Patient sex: M
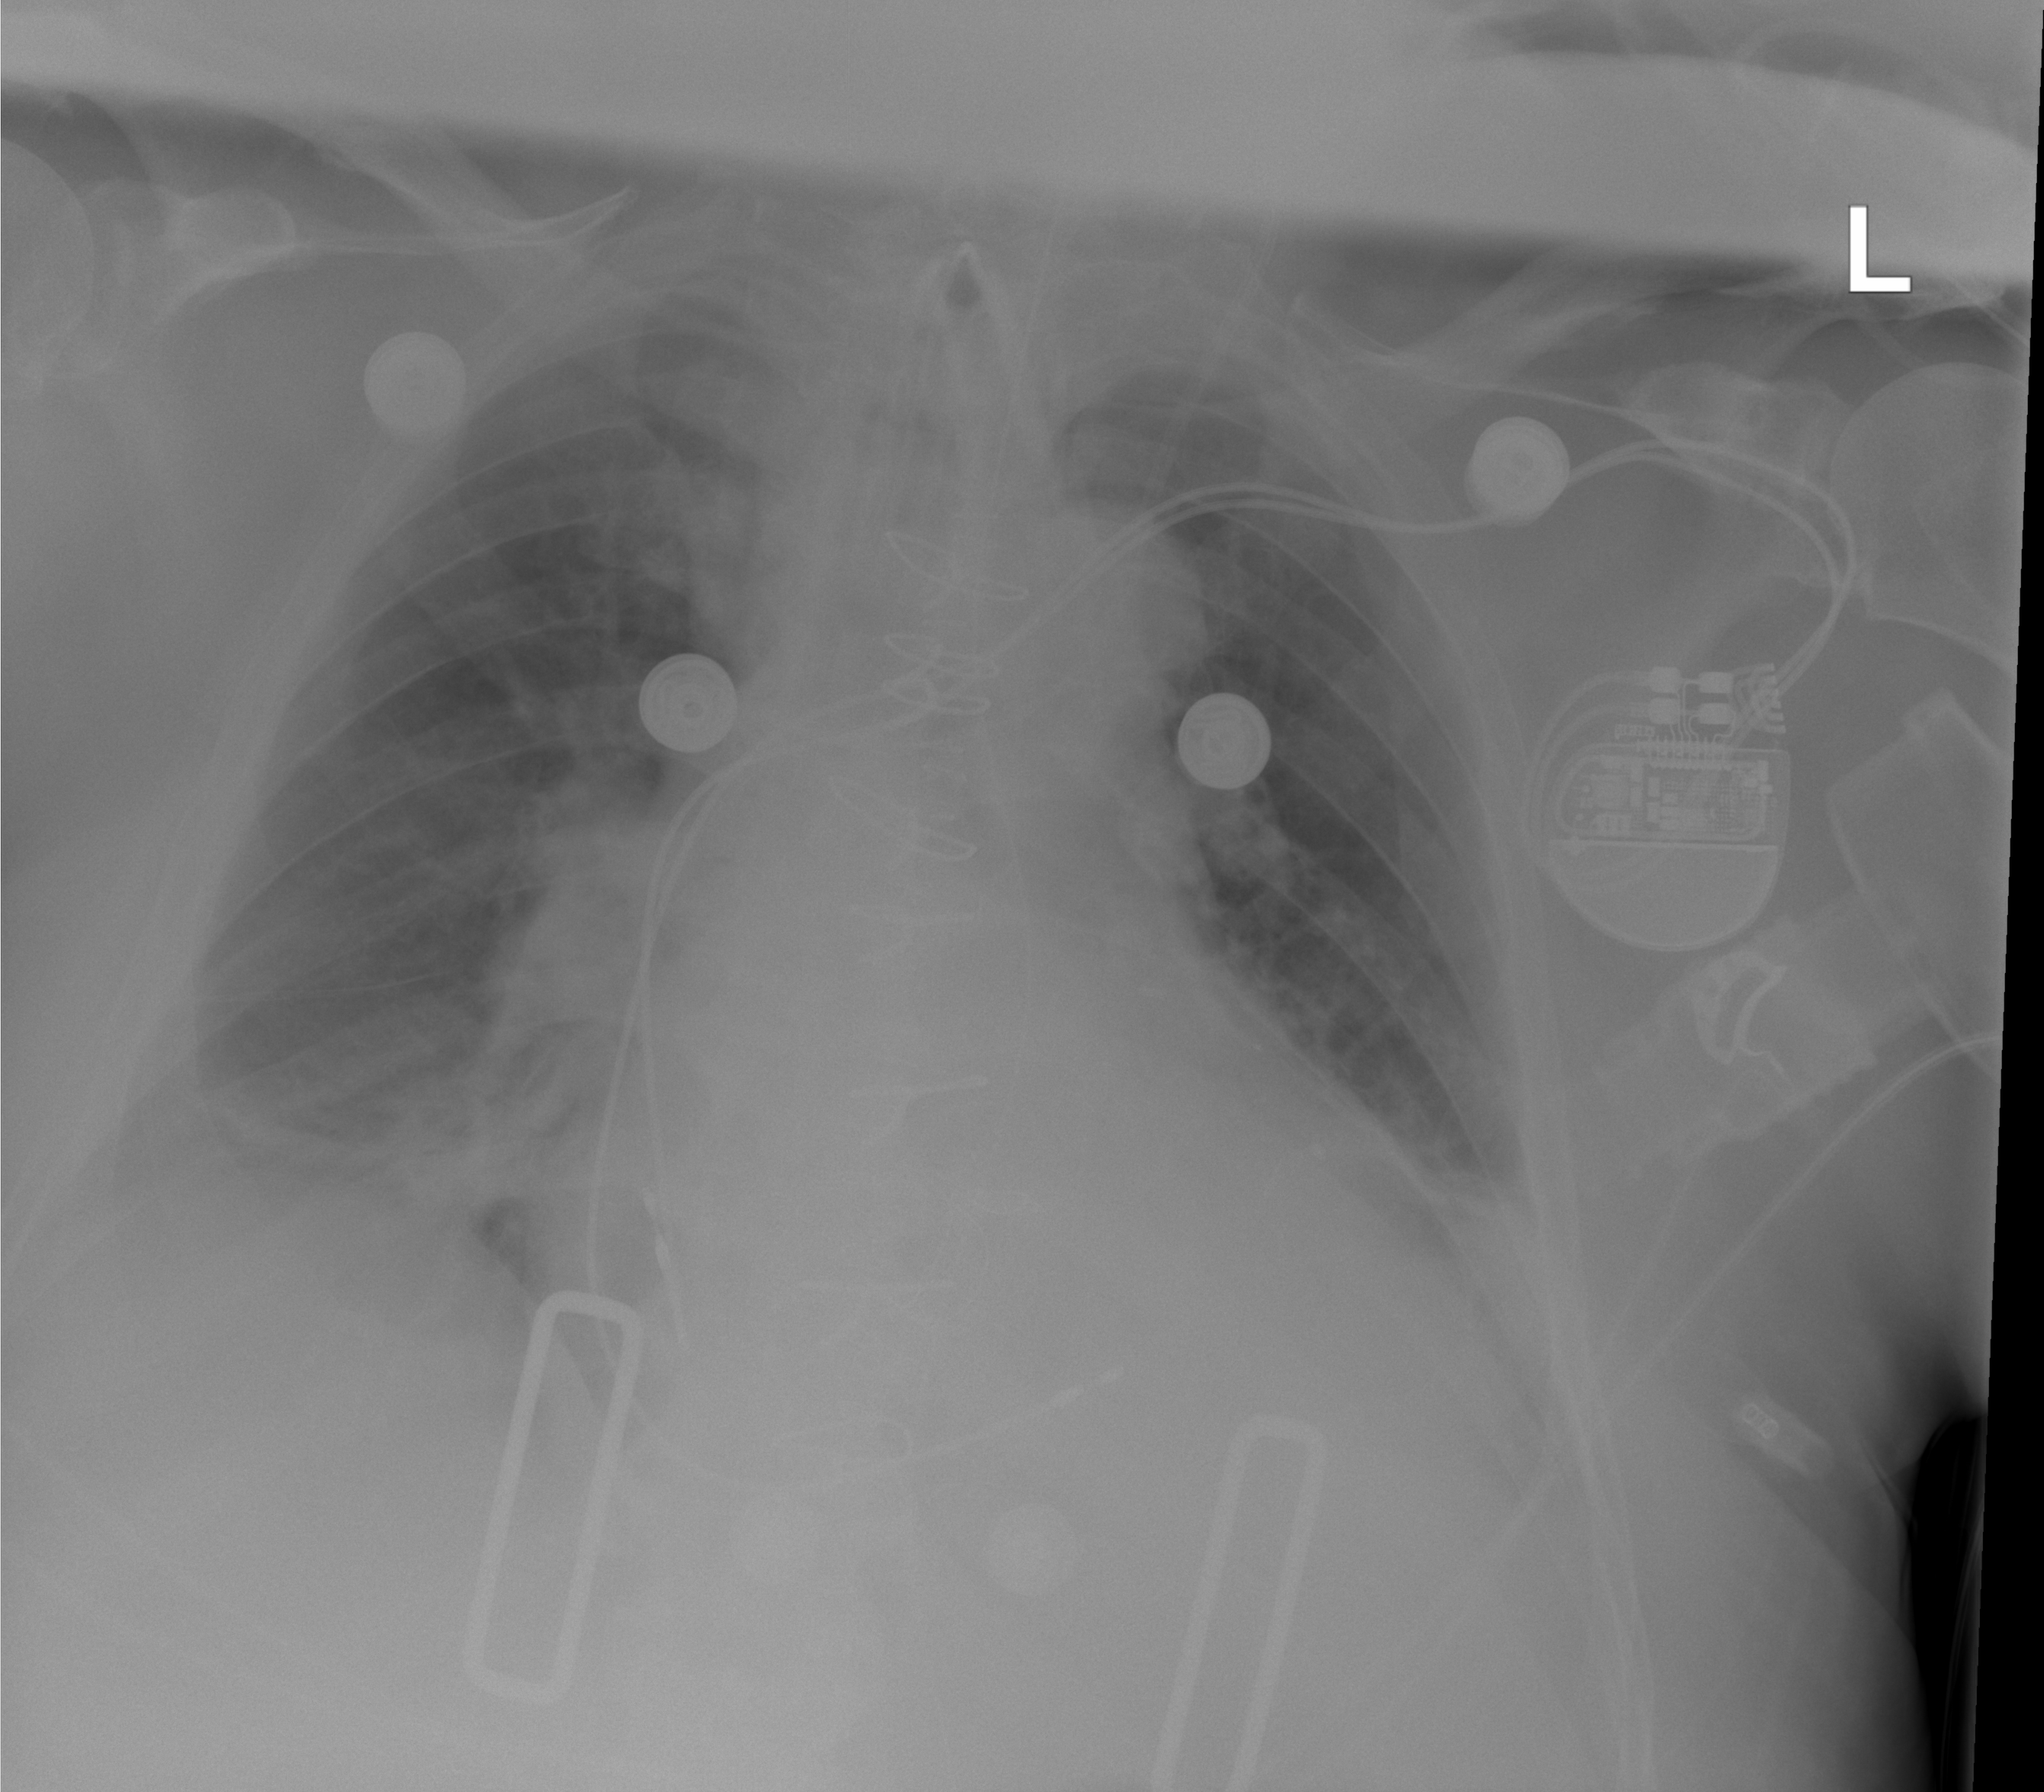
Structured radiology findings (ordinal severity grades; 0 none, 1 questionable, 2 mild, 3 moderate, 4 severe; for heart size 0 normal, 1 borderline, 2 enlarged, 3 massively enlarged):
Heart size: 2
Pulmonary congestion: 2
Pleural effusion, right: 2
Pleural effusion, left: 2
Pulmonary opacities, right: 3
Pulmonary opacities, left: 0
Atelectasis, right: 3
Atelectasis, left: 2